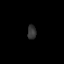
Tissue: prostate
Cell type: Fibroblasts
Senescence score: 0.765
Nuclear area (px): 122
Mean DAPI intensity: 52.189